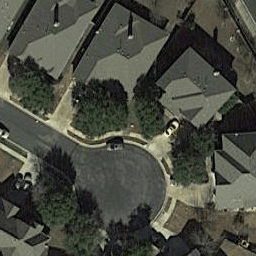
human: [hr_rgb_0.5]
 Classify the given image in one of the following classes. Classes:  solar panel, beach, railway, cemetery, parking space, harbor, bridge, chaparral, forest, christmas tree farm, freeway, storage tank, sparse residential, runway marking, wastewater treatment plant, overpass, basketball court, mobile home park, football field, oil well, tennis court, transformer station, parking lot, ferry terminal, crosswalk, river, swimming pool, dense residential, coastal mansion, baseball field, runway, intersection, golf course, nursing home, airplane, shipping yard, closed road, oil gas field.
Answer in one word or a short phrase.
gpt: closed road